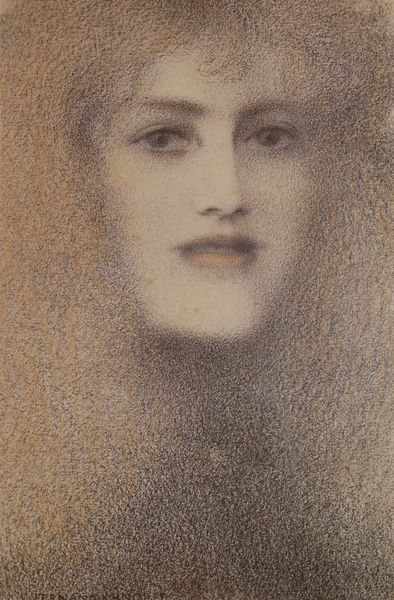
Titel: Les lèvres rouges
Künstler: Fernand Khnopff
Standort: Bruxelles
Institution: (Privatbesitz)
Schlagwörter: dunkel, gemälde, haut, kopf, körper, schatten, mädchen, braun, frau, frisur, grau, haar, hell, kreide, licht, mund, nase, orange, pastell, schwarz, stirn, weiss, zeichnung, blick, dame, rot, beige, hochformat, symbolismus, blond, jung, richter, augen, blass, gesicht, bild, bildnis, hals, portrait, porträt, signatur, auge, gold, haare, augenbrauen, dekoltee, england, frontal, kinn, lippe, lippen, locke, locken, rosa, schön, kreis, pony, lächeln, wangen, düster, backen, abstrakt, dunst, nebel, siebdruck, monochrom, jugendstil, brauen, stuck, deutsch, teint, augenbraue, klimt, make up, striche, geheimnisvoll, unscharf, foto, punkte, knochen, rothaarig, offen, münchen, traum, markant, bleistift, stift, strähne, nasenlöcher, zähne, diffus, verschwommen, verwischt, iris, antlitz, augenbraun, frauenbildnis, bleich, erscheinung, sinnlich, undeutlich, haarsträhne, geöffnet, verschleiert, direkt, khnopff, raster, lied, näschen, strähnen, sphinx, ungenau, zahn, nebulös, unschärfe, kantig, frauenkopf, andeutung, fru, traumhaft, seltsam, frauengesicht, belgien, gustav klimt, nae, körnig, augenfarbe, auchen, kurios, spritztechnik